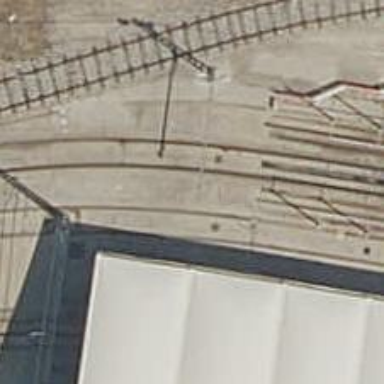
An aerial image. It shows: Yard with electrified tracks having contact line.